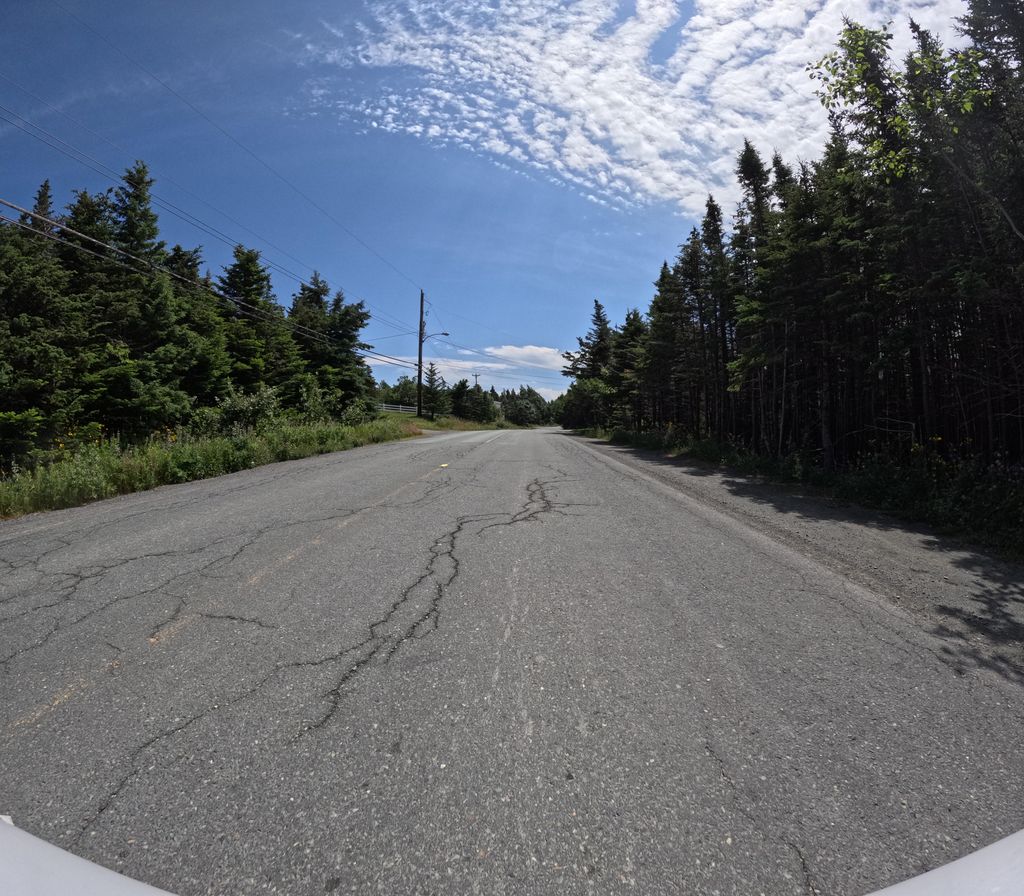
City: st_johns